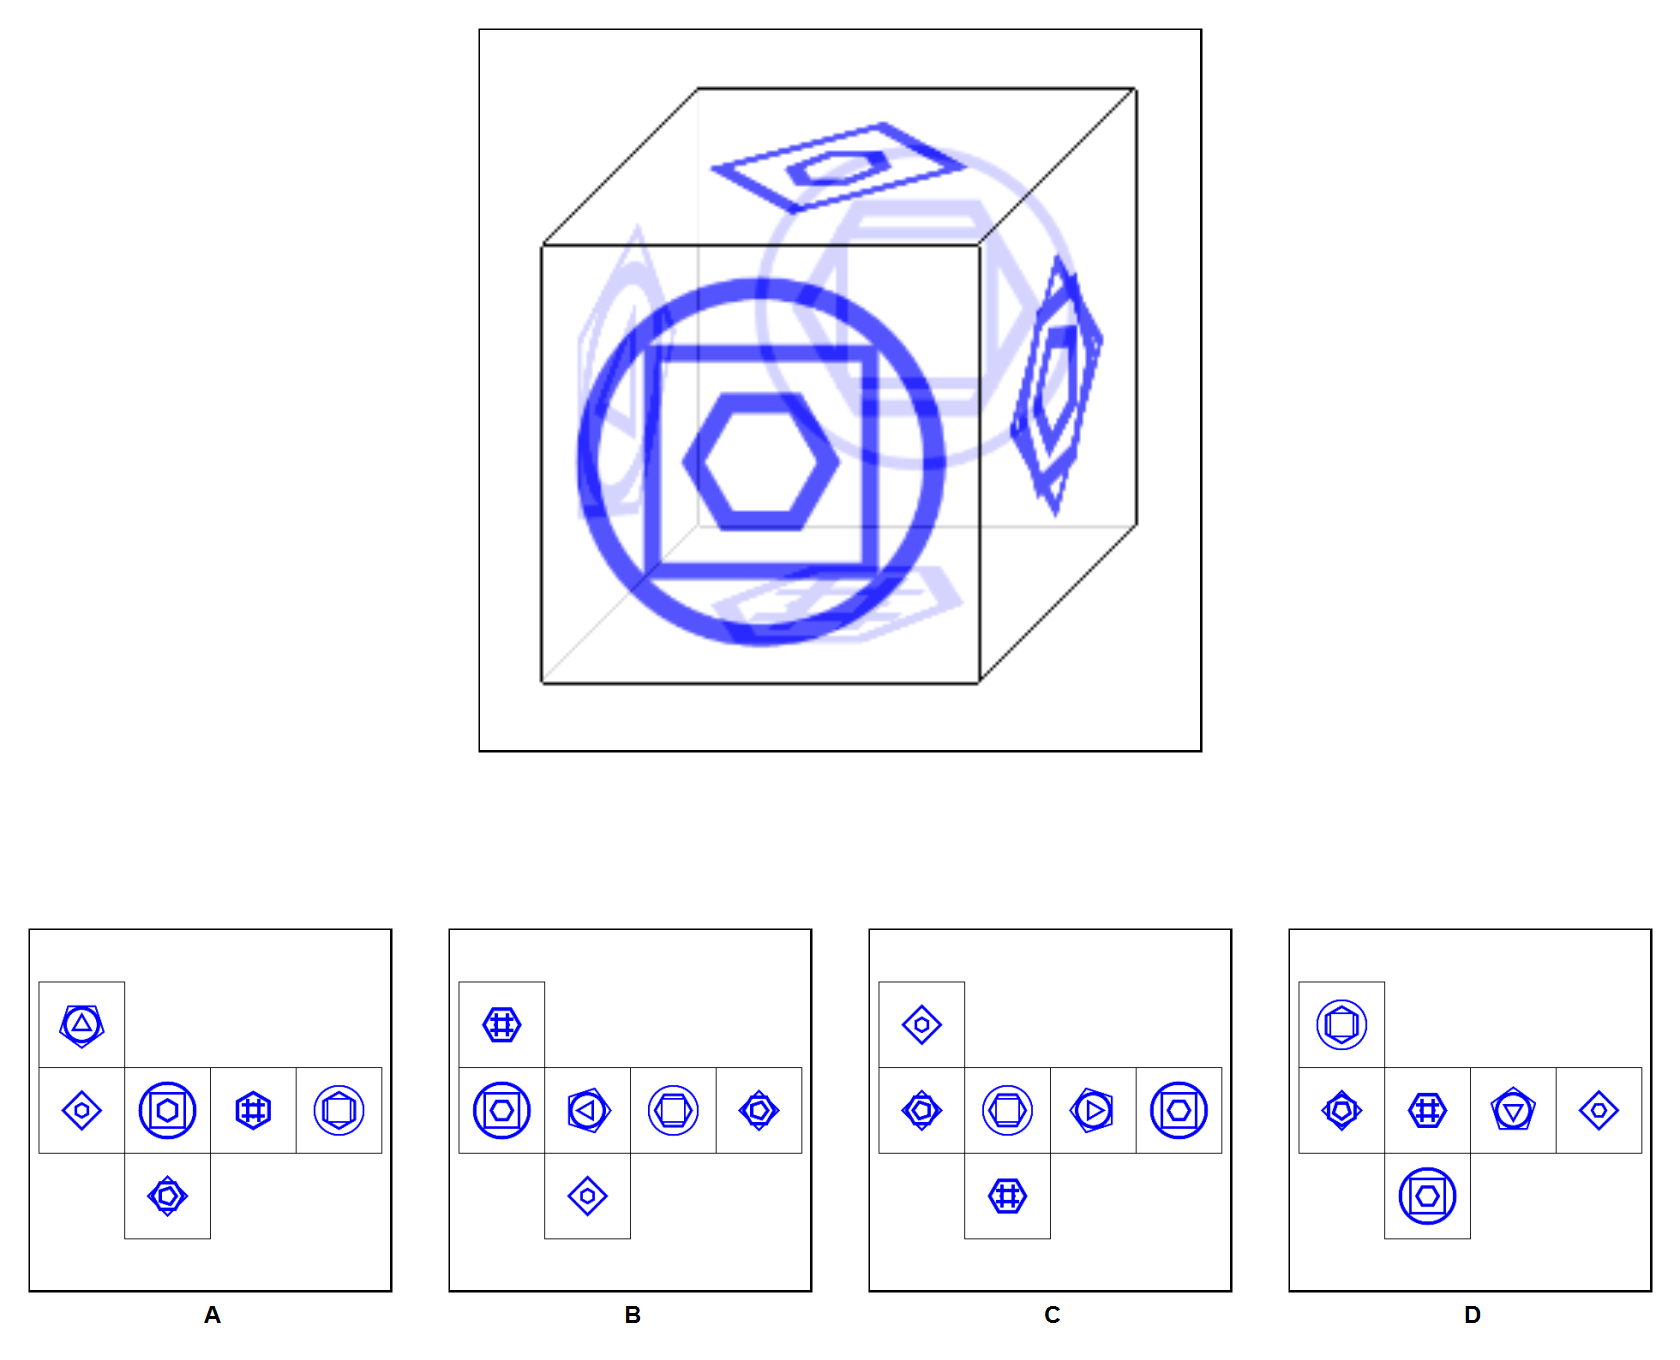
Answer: A